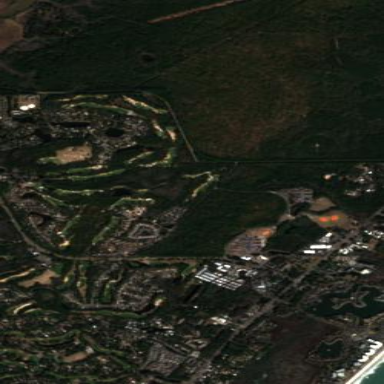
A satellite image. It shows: Golf course surrounded by greenery.